Question: What is the value of this measurement?
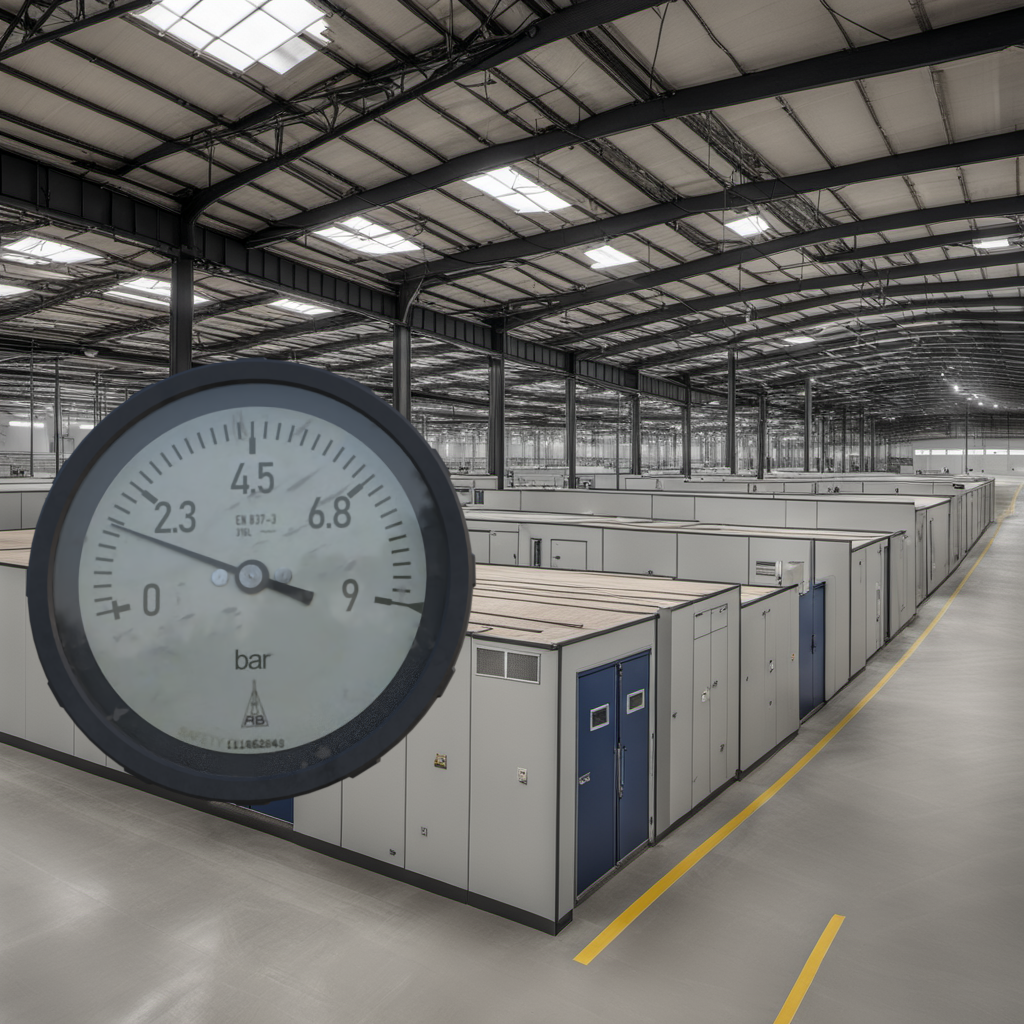
Answer: The result is 1.58
Question: What is the value range of this measurement?
Answer: The range is from 0 to 9
Question: What is the minimum and maximum value of this measurement?
Answer: The minimum value is 0 and the maximum value is 9